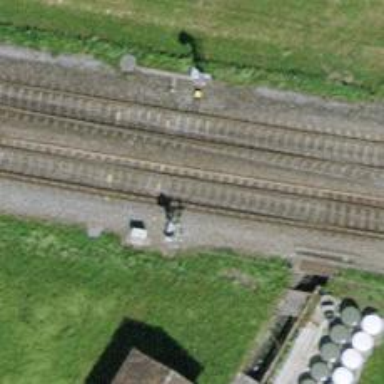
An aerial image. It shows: Railway signal.